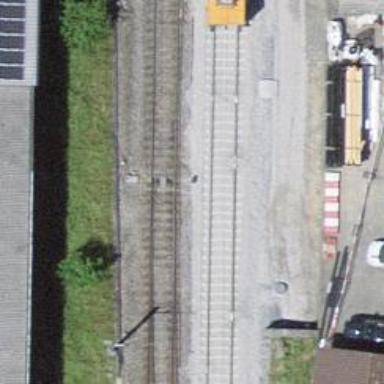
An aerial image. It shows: Railway switch.